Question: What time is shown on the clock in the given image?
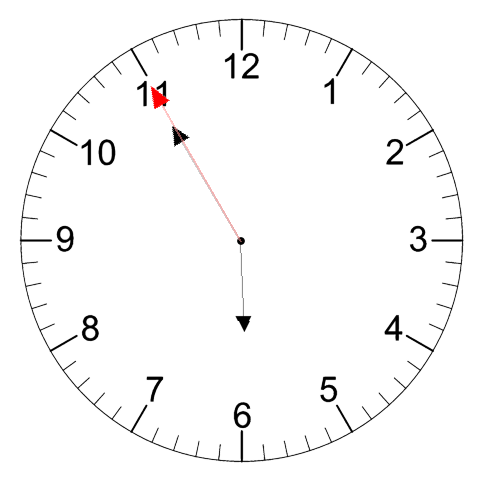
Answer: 05:54:55